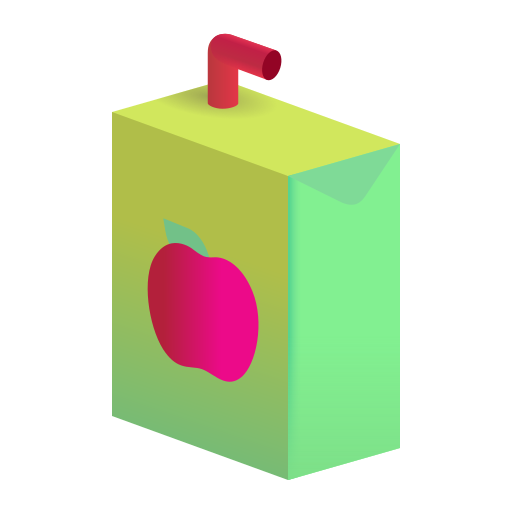
beverage box color